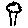
Label: tree